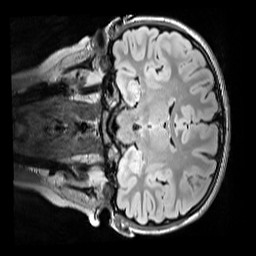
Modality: FLAIR
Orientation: coronal
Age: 9
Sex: male
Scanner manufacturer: siemens
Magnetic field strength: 3 T
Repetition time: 5 s
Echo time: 0.388 s